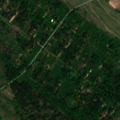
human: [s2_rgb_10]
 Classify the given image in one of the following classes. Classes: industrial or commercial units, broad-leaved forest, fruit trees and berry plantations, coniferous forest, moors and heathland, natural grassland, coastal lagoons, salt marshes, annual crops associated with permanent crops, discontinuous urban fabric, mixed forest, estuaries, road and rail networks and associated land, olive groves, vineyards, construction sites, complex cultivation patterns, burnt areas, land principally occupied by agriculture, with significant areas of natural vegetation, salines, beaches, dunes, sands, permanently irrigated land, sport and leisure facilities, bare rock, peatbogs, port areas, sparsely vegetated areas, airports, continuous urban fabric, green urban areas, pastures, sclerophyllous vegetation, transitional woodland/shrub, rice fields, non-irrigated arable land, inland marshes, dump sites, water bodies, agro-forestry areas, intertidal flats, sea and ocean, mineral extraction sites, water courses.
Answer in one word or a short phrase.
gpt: non-irrigated arable land, broad-leaved forest, mixed forest, natural grassland, transitional woodland/shrub